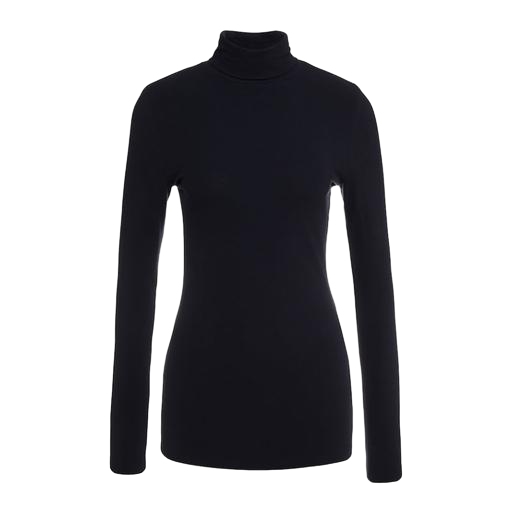
black polo-neck top, high-neck top, black mockneck top, white background